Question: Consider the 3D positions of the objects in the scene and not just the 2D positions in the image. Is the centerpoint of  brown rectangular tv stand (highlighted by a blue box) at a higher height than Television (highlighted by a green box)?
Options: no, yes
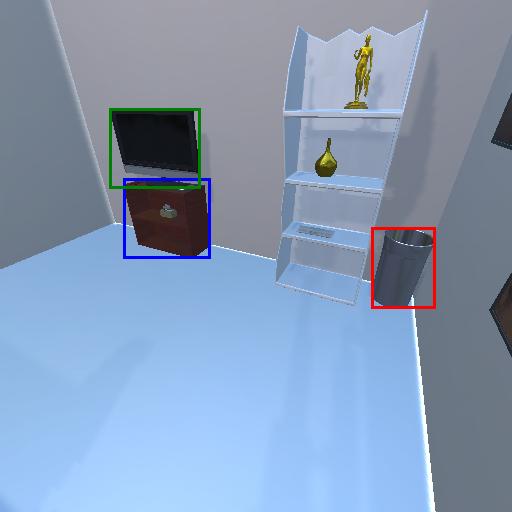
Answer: no